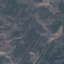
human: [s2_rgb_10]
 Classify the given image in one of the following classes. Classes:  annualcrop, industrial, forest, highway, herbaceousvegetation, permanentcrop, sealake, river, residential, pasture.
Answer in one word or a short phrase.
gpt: HerbaceousVegetation